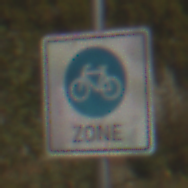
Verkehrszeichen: BeginnFahrradzone
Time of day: MorningAfternoon
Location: Outdoor (Suburban)
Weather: PartlyCloudy
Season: NotSpecified
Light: Natural